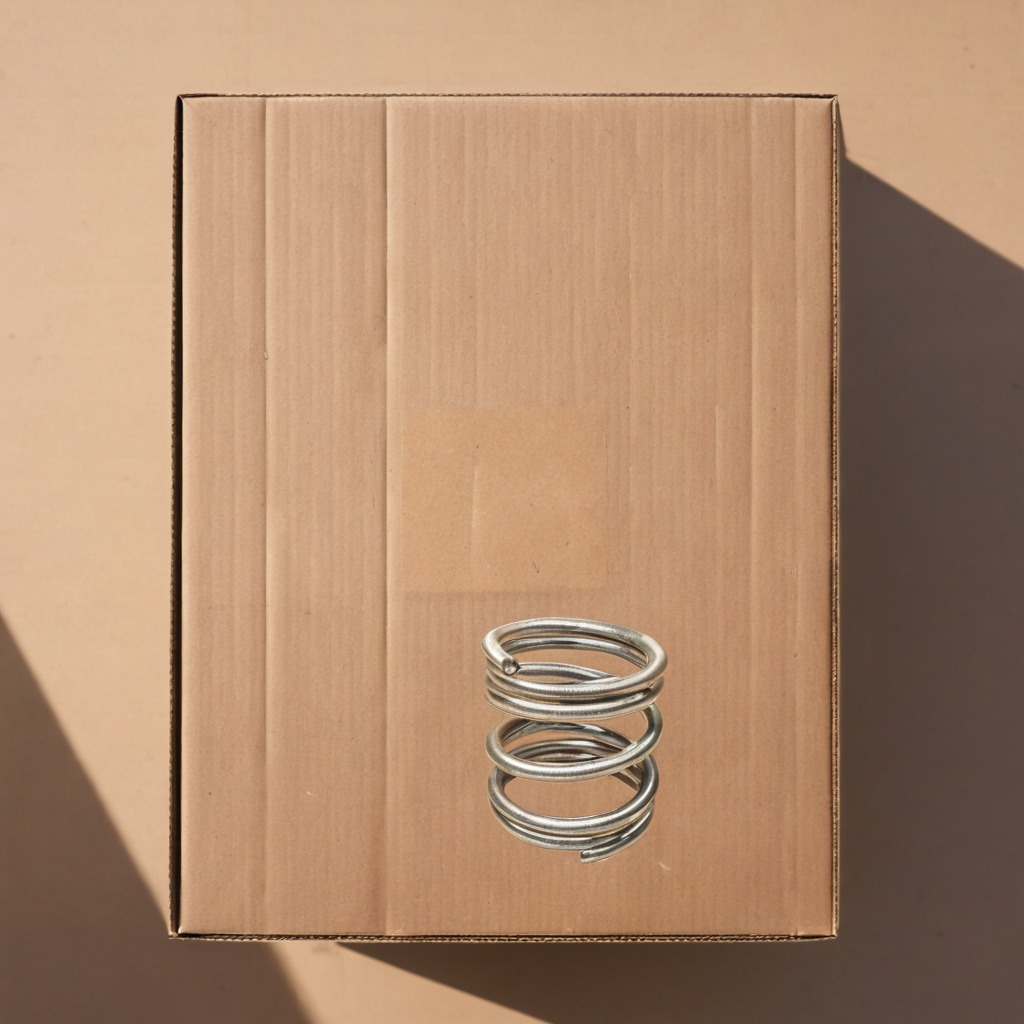
A coiled metal spring is lying on the cardboard box surface.